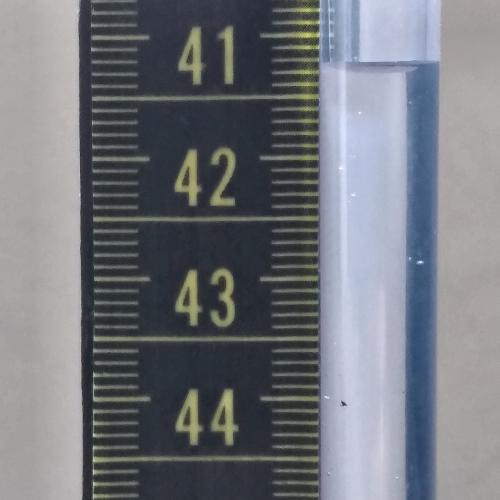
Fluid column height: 41.2 cm